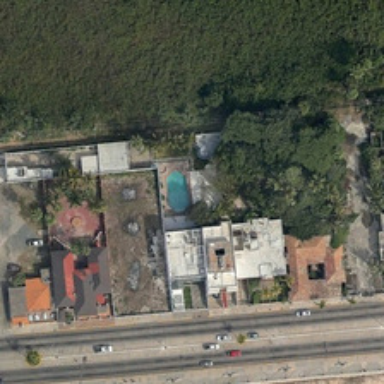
The swimming pool is surrounded by lush trees,on the side of the beach .